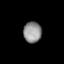
Tissue: lung
Cell type: Others
Senescence score: 0.2204
Nuclear area (px): 370
Mean DAPI intensity: 144.489